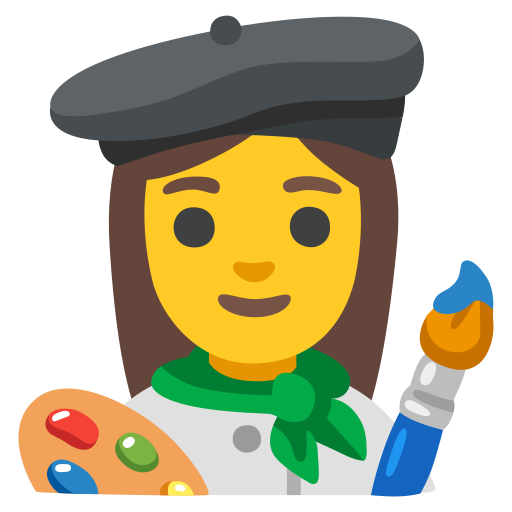
Emoji: 👩‍🎨